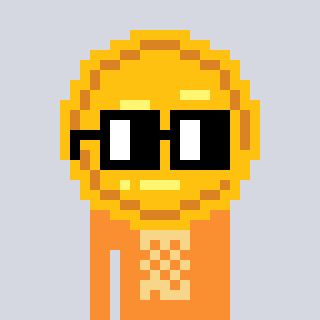
a pixel art character with square black glasses, a medal-shaped head and a orange-colored body on a cool background